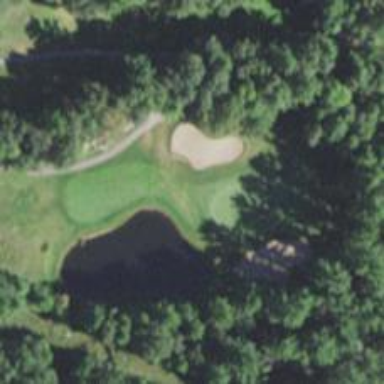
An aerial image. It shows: Golf hole.